Field crop: maize
Growth stage: 2
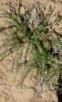
Species: salsola